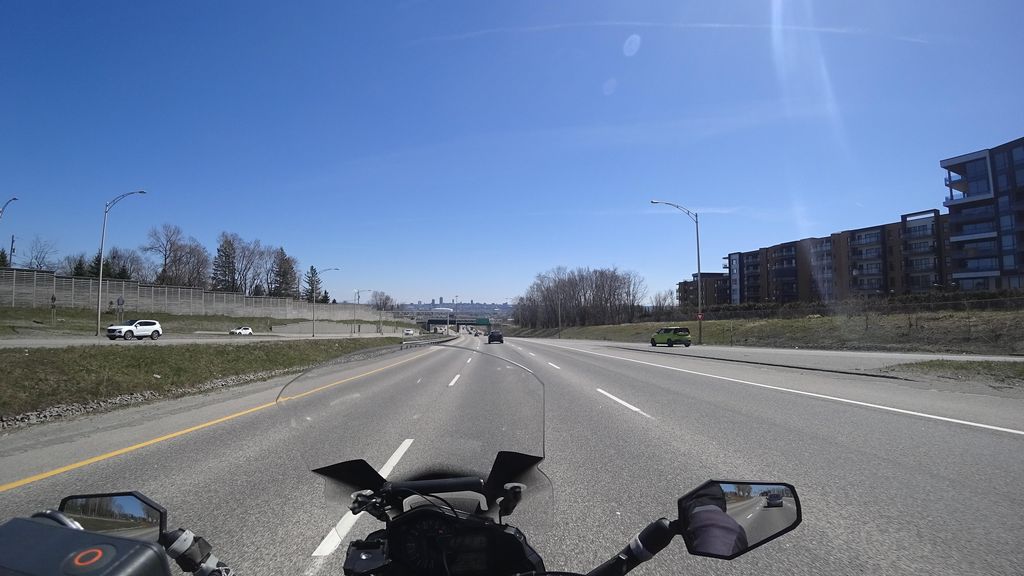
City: quebec_city